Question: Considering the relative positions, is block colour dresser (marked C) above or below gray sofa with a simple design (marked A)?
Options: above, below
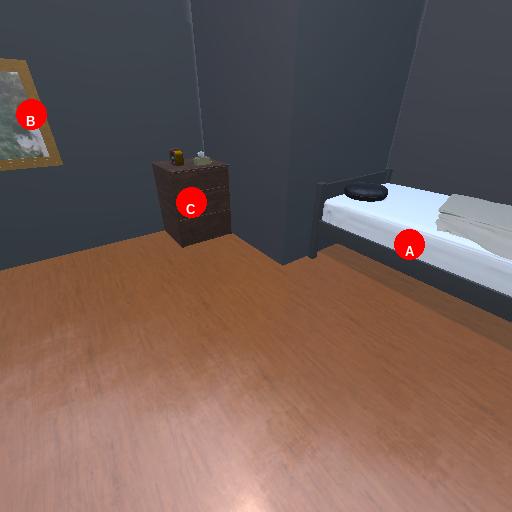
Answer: above